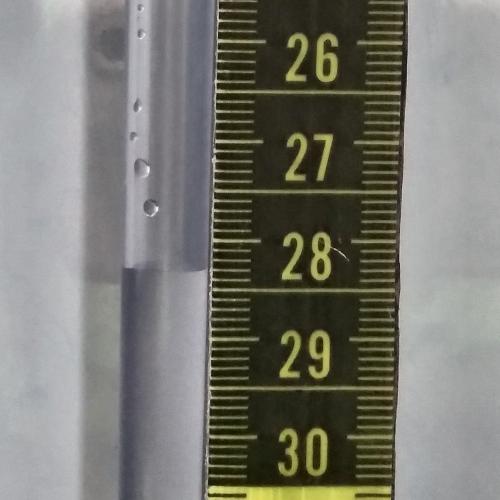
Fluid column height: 28.3 cm